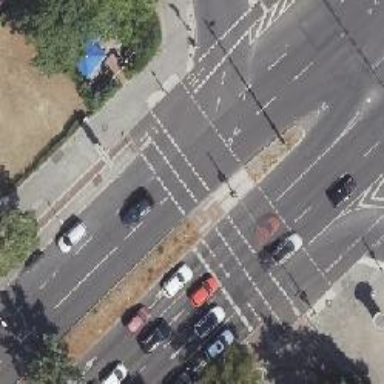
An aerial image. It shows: Secondary road with asphalt surface. There is cycle track on the right side of the road.